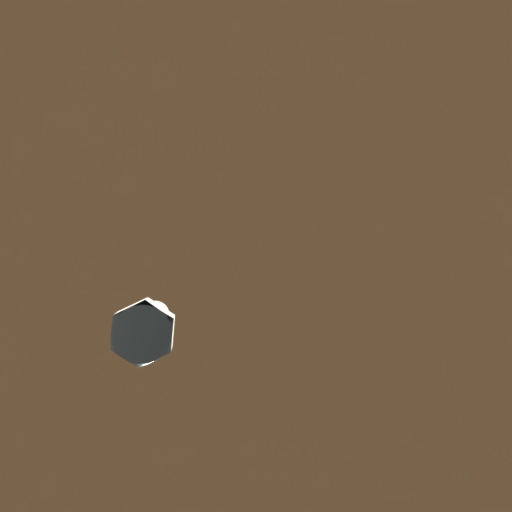
Label: bolt